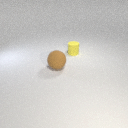
small yellow rubber cylinder to the right of large brown rubber sphere